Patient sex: M
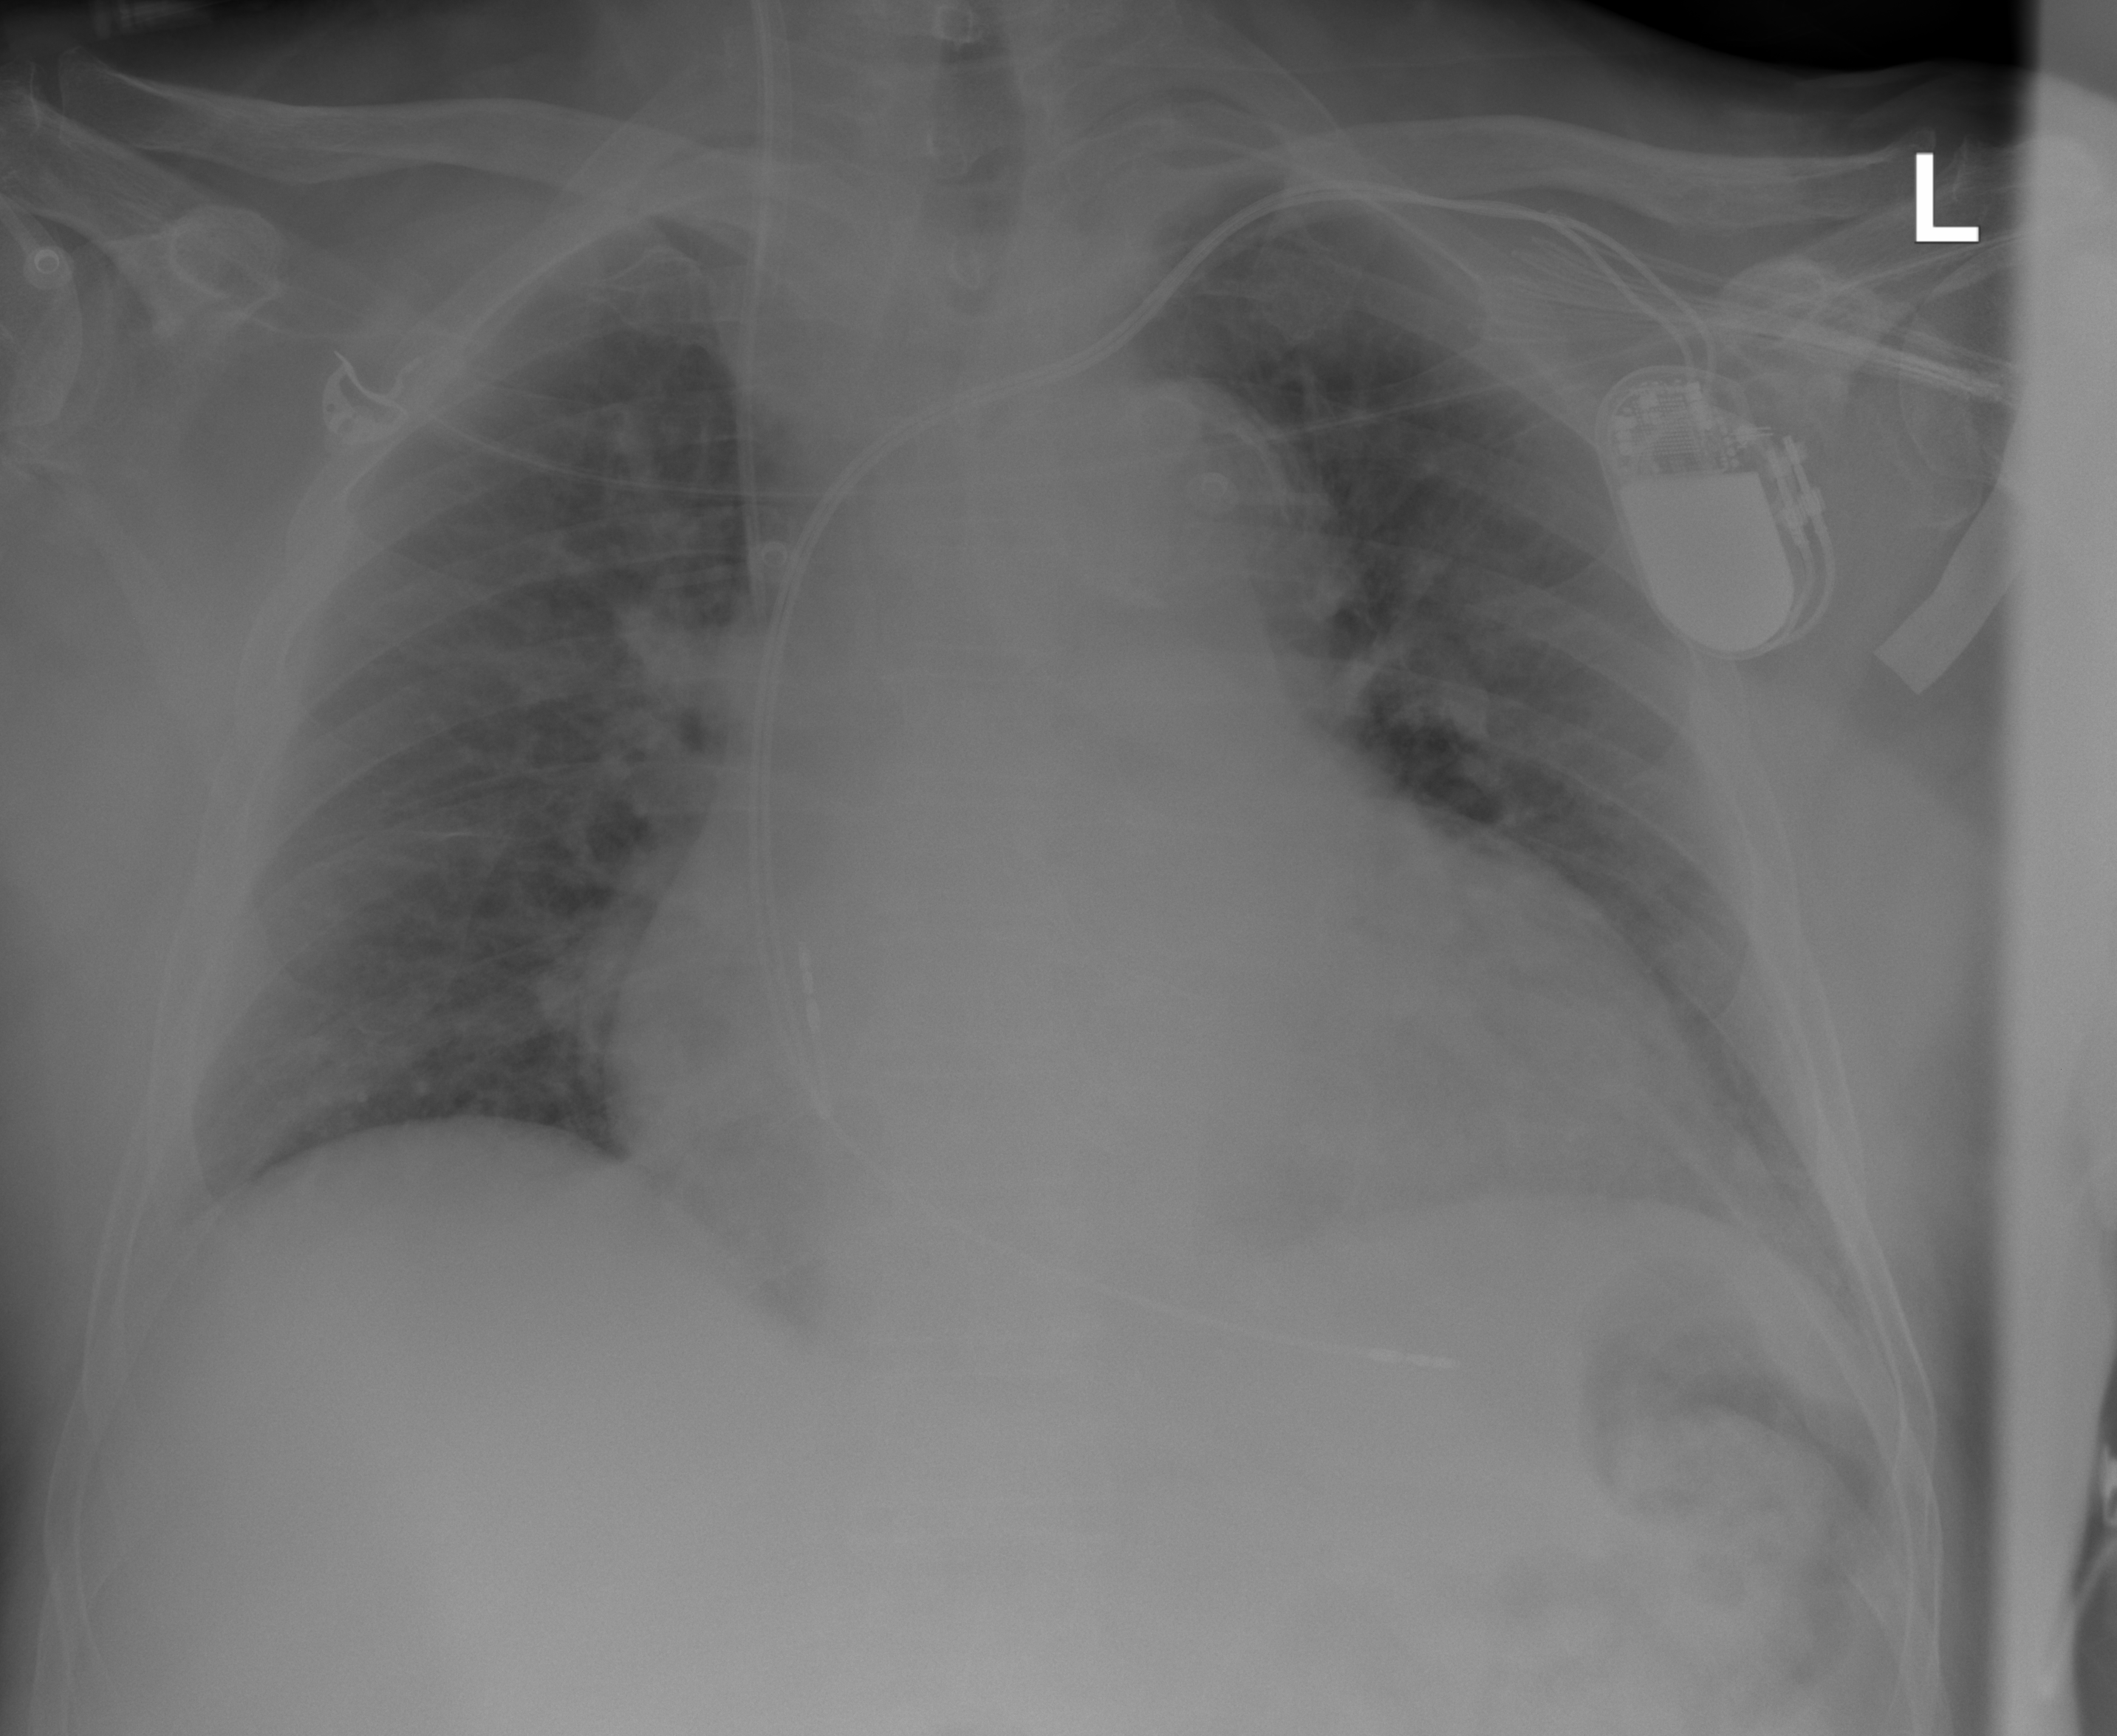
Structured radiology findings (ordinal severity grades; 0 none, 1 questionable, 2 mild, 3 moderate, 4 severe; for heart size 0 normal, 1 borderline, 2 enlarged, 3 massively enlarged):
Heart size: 2
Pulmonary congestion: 2
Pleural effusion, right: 0
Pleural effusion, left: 0
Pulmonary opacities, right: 0
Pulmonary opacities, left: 0
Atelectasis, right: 0
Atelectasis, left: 0